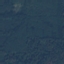
Label: Forest